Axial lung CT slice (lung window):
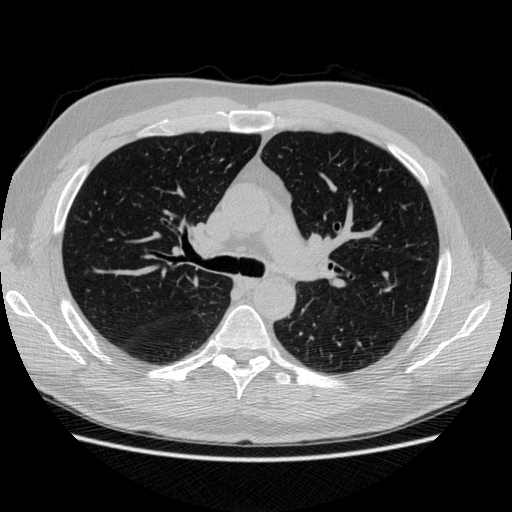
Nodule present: no